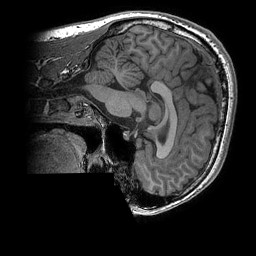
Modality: T1w
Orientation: sagittal
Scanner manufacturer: ge
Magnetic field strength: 3 T
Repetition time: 0.008156 s
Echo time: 0.00318 s